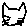
Label: cat